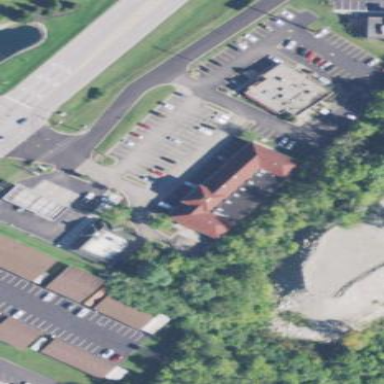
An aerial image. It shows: Retail building.